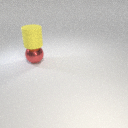
large red metal sphere below large yellow rubber cylinder